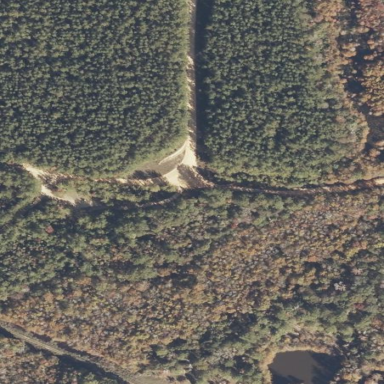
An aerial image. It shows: Mixed leaf woodland.